八年级 · 解析几何
已知 $y$ 是 $x$ 的反比例函数, 且当 $x=-2$ 时, $y=\frac{1}{2}$.

(1)求这个反比例函数解析式;

(2)分别求当 $x=3$ 和 $x=-\frac{1}{3}$ 时函数 $y$ 的值.
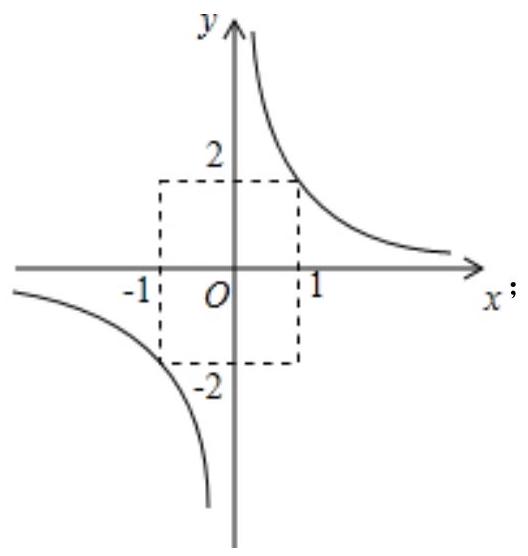
答案: 解：(1)设反比例函数的解析式为 $y=\frac{k}{x}(k$ 为常数且 $k \neq 0)$,

将 $x=-2, y=\frac{1}{2}$ 代入 $y=\frac{k}{x}, \quad$ 得 $k=-1$,

所以所求函数解析式为 $y=-\frac{1}{x}$.

(2)当 $x=3$ 时,$y=-\frac{1}{3}$ ；

当 $x=-\frac{1}{3}$ 时,$y=3$.

20、【答案】解：(1)依题意得 $\left\{\begin{array}{l}y=2 x \\ y=x+1\end{array}\right.$,解得 $\left\{\begin{array}{l}x=1 \\ y=2\end{array}\right.$.

即反比例函数 $y=\frac{k}{x}$ 图象过点 $(1,2)$,

则 $k=x y=1 \times 2=2$.

故该反比例函数解析式为: $y=\frac{2}{x}$.

(2) 由(1)知, 反比例函数解析式为: $y=\frac{2}{x}$.

则该函数图象经过第一、三象限, 且经过点 $(1,2) 、(-1,-2)$. 其图象如图所示:

(3)由(2)中的图象可知, 当 $x>0$ 时, $y$ 随 $x$ 的增大而减小.